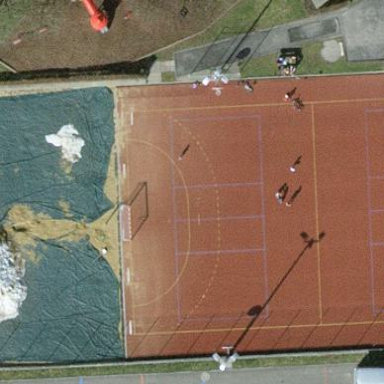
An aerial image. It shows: Basketball court located in leisure land pitch.